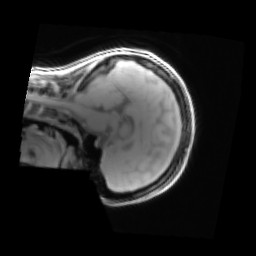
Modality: PDw
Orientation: sagittal
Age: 17
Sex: female
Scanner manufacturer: siemens
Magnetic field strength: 3 T
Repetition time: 0.25 s
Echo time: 0.00103 s